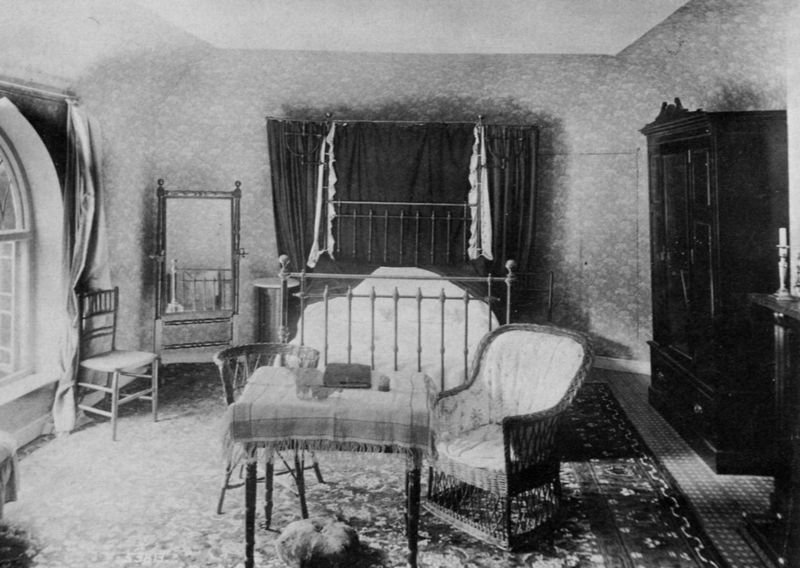
Titel: Sidmouth, South Devon, Königin Victorias Kinderzimmer
Künstler: Francis Frith
Schlagwörter: dunkel, schatten, weiß, sitzen, ausschnitt, fenster, grau, licht, raum, schwarz, stuhl, stühle, tisch, zimmer, schloss, muster, teppich, alt, innenraum, möbel, spiegel, tischdecke, tischtuch, vorhang, spiegelung, gitter, boden, fransen, interieur, sessel, stoff, decke, kamin, kürbis, kommode, schrank, liegen, schlafen, sitz, bogen, leer, verlassen, kissen, einfach, gardine, jugendstil, tapete, vorhänge, ornamente, kerze, bett, bettdecke, korb, schlafzimmer, metall, bettgestell, gestell, gemach, menschenleer, foto, fotografie, wände, buch, fensterrahmen, schwarz weiss, kerzenständer, anrichte, kerzenhalter, kerzenleuchter, dunke, schlafgemach, schaukelstuhl, orientteppich, teppicht, korbstuhl, einrichtung, fotographie, wohnen, himmelbett, vorhanf, dachgeschoss, wohnraum, inventar, korbsessel, betthimmel, risch, rattan, tapetentür, gitterbett, puff, schlafraum, fussschemel, kleiderschrank, fusskissen, aufgeräumt, fotoo, gästezimmer, schmiegel, schwarweiß, 19. jahrhundert, 20. jahrhundert, judenstil, metallbett, schwatrz-weiß, anrihte, ankleidespiegel